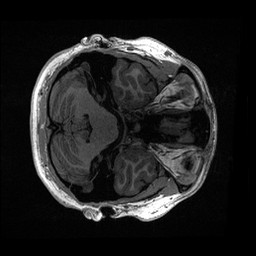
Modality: T1w
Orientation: axial
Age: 21
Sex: female
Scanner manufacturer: ge
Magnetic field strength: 3 T
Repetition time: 0.006952 s
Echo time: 0.00292 s